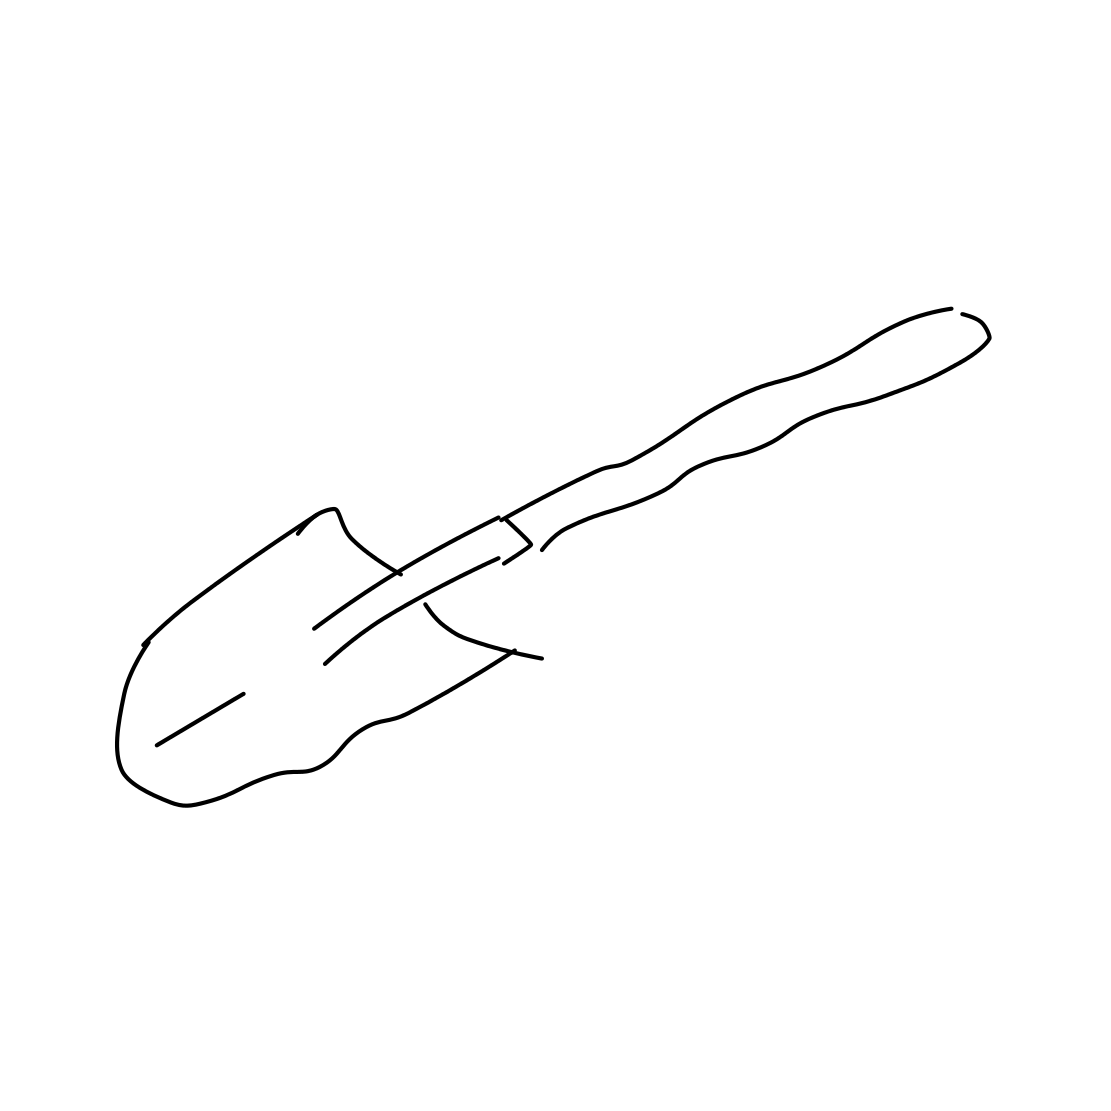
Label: shovel